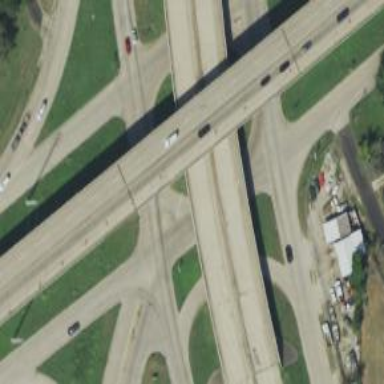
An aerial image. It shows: Bridge.